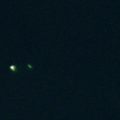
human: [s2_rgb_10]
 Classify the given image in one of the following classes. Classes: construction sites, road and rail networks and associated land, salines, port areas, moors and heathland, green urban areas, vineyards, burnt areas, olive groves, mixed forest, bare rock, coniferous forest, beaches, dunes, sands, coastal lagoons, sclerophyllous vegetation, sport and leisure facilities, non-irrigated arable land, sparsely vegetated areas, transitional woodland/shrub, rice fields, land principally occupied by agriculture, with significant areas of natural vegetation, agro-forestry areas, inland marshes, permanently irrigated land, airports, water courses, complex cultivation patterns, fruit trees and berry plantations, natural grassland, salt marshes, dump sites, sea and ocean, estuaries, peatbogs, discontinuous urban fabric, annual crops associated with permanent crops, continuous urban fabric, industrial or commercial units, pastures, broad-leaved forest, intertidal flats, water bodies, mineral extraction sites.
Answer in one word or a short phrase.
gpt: sea and ocean